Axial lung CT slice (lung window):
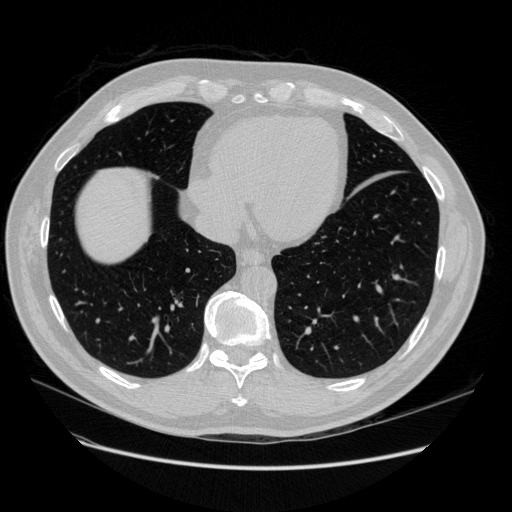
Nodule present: no